Interaction volume radius: 5 \u00c5
Interaction volume height: 10 \u00c5
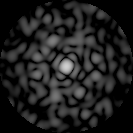
Disorder parameter: 0.8129